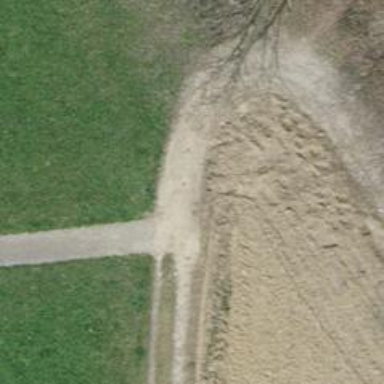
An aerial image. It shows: Asphalt footway.